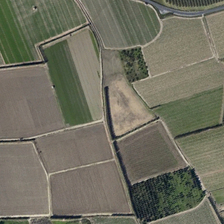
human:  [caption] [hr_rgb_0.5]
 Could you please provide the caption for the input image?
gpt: many pieces of farmlands are together .

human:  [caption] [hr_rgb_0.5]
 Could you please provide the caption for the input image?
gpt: many pieces of farmlands are together .

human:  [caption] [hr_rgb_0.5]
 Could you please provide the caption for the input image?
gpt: the little farm consists of grass and crops .

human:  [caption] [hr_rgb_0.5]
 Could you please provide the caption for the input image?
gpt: the farm is divided into different parts of the color .

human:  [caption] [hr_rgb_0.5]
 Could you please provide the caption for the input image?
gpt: the little farm consists of grass and crops .